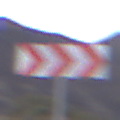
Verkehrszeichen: RichtungstafelnInKurvenGrossLinks
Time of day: Dusk
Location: Outdoor (Nature)
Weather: Clear
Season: NotSpecified
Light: Natural